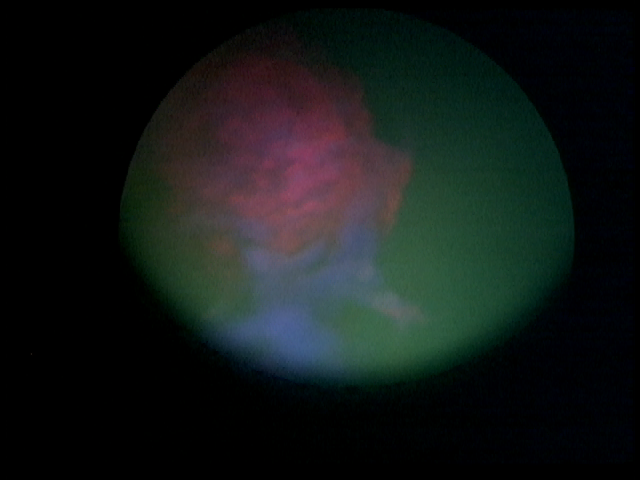
Modality: BLC
Class: Malignant
Subclass: HighGradePapillary
Lesion: L1
Stage: T1
Morphology: Papillary
Bladder cancer association: Yes